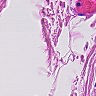
Metastatic tissue present: no